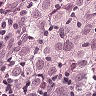
Metastatic tissue present: yes